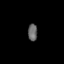
Tissue: prostate
Cell type: Myeloid cells
Senescence score: 0.7164
Nuclear area (px): 156
Mean DAPI intensity: 102.417